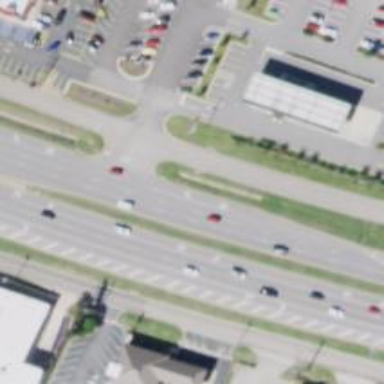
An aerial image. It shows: Dual carriageway trunk highway.